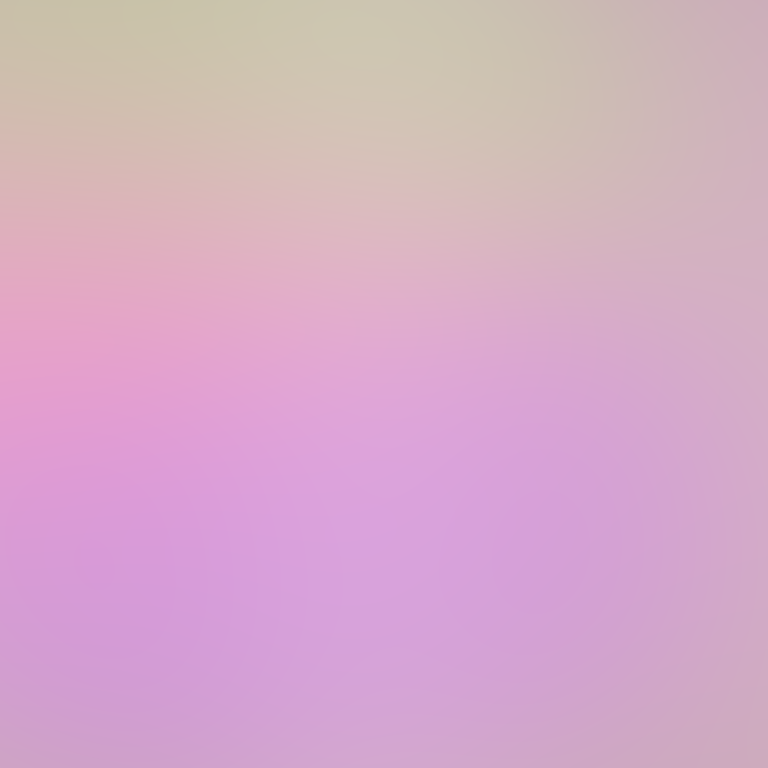
Abstract light effect, smooth gradient from soft pink to pale yellow, serene atmosphere, diffuse light, no room, no furniture, no objects.